Question: I have the following code:
'''
glNormal3f(0, 0, 1);
glColor3f(1, 0, 0);
glBegin(GL_POINTS);
glVertex3f(-45, 75, -5);
glVertex3f(-45, 90, -5);
glVertex3f(-30, 90, -5);
glVertex3f(-30, 80, -5);
glVertex3f(-35, 80, -5);
glVertex3f(-35, 75, -5);
glVertex3f(-45, 75, -5);
glEnd();
glColor3f(1, 1, 0);
glBegin(GL_POLYGON);
glVertex3f(-45, 75, -5);
glVertex3f(-45, 90, -5);
glVertex3f(-30, 90, -5);
glVertex3f(-30, 80, -5);
glVertex3f(-35, 80, -5);
glVertex3f(-35, 75, -5);
glVertex3f(-45, 75, -5);
glEnd();
'''
Notice how the code between glBegin and glEnd in each instance is identical.
But the vertices of the GL_POLYGON (yellow) don't match up with the GL_POINTS (red).
Here is a screenshot:

The more I use openGL the more I'm hating it. But I guess it's probably something I'm doing wrong... What is up?
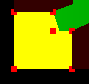
Answer: That's because your polygon is not convex - the top right corner is concave. 'GL_POLYGON' only works for convex polygons.
Try using 'GL_TRIANGLE_FAN' instead and start from the lower-left corner: Your polygon is star-shaped, so you can draw it with a single 'GL_TRIANGLE_FAN' if you start from a point in its kernel (of your vertices, the lower-left one is the only one that satisfies this condition).
If you expect more complicated polygons, you need to break them up into convex bits (triangles would be best) to render them.